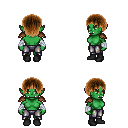
a pixel art fantasy rpg character, female body template, orc, green skin, leather shoulder armor, metal pants, brown plain hairstyle, white cloth bandages, black shoes, four views (front, back, left, right), 2x2 character sprite sheet, small pixel art, hard edges, no anti-aliasing